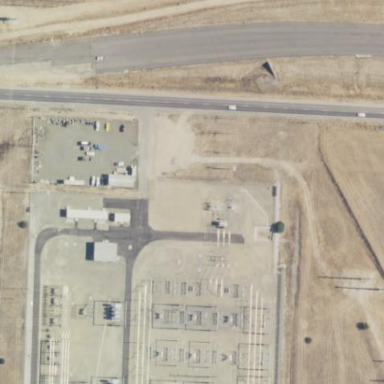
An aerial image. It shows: Power substation surrounded by fence.